Interaction volume radius: 5 \u00c5
Interaction volume height: 10 \u00c5
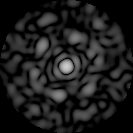
Disorder parameter: 0.7498